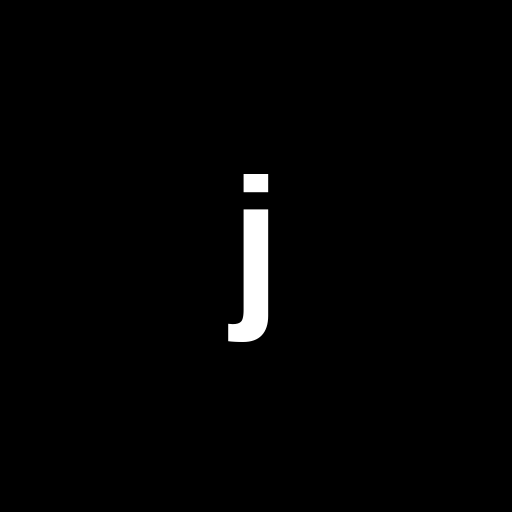
Character: j
Unicode: U+006A (LATIN SMALL LETTER J)